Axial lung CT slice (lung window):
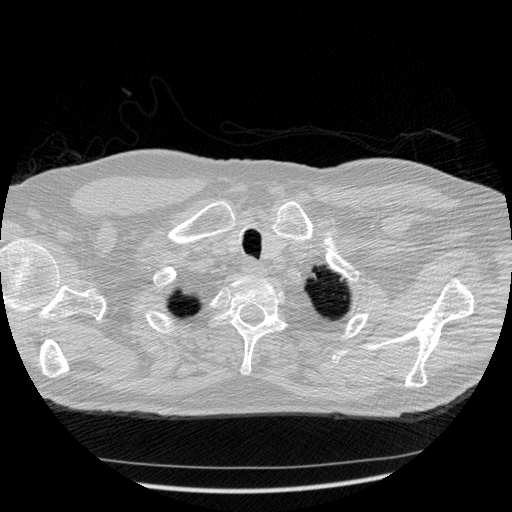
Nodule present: no